Question: So I'm using TFS,
and I have a query that returns PBIs and Tasks in a collapsed view.
That's the Query:
'''
Team Project = @Project
And Iteration Path Under SO Suite\9.0\SFDC\Sprint_2015_02\Sveta
And Assigned To = @Me
And Work Item Type In Product Backlog Item , Sprint Backlog Task
'''
That's the result, in which you can spot, there are items which are assigned to multiple members:

Now, the PBI is assigned to me, so I guess that's why it include tasks from other members, but is there any way to filter such tasks out, and get the PBI with my Tasks only in the collapsed way?
any help would be appreciated.
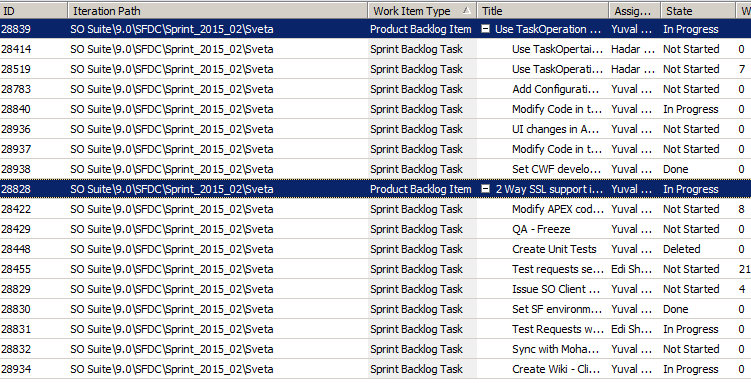
Answer: When you use the Work Item and Direct Links or the Work Item Tree query types you get two queries. One for the top level and one for sub items.
In the UI when you edit the query you should see two queries. If you change the bottom one to show Assigned to = @me you can filter the sub items as well...